Question: I have this website I am designing and I want to make it to the newest HTML5 standards.
The general layout is pretty simple as you can see in the image.
So, since the content of #main is not always a blog article (more often it's a "static" page) which tag should I use?
Any other recommendations?
Thanks!
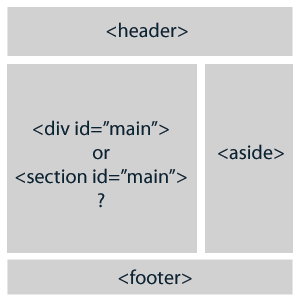
Answer: You should use '<section>'.
Those tags aren't limited to this usage.
You can, for example, have this kind of tree :
'''
<header />
<section>
<article>
<header />
<footer />
</article>
</section>
<footer/>
'''
'<section>' is here to help search engines to identify the most important divs, so show this one is important.